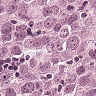
Metastatic tissue present: yes